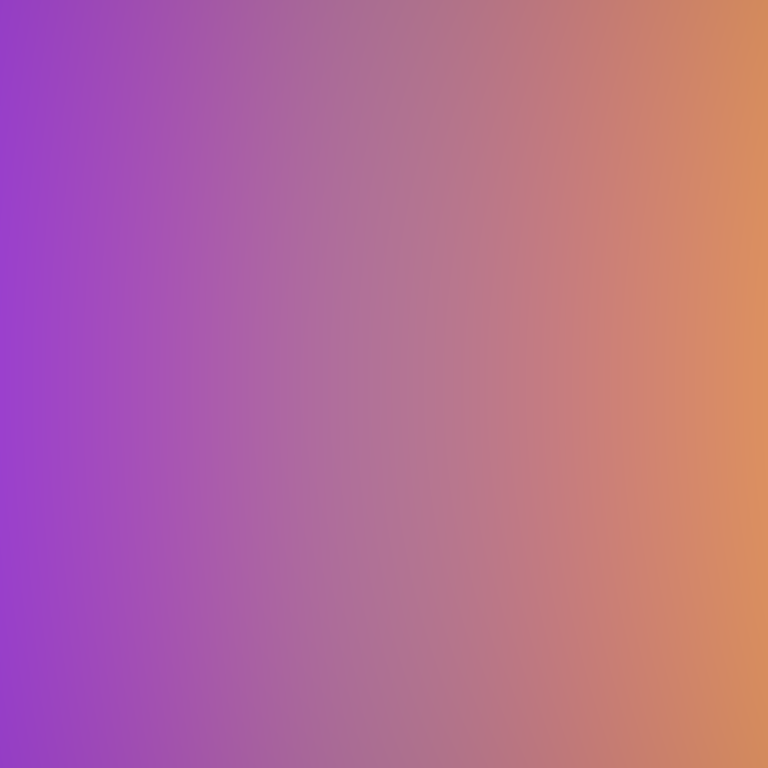
Abstract light effect, smooth gradient from violet to orange, serene atmosphere, soft glow, no room, no furniture, no objects.